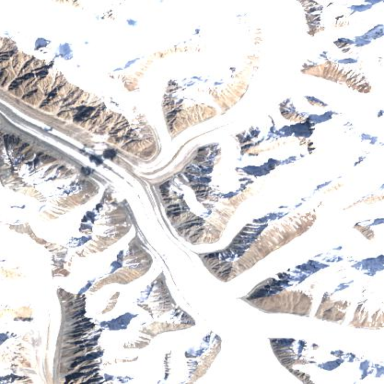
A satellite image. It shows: Stunning view of glacier.